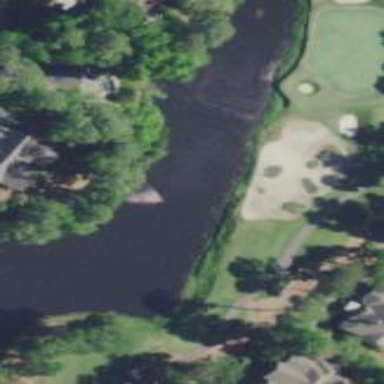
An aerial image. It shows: Water hazard in golf course. The hazard is natural water feature.